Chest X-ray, PA view. Patient: 40 years old, sex M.
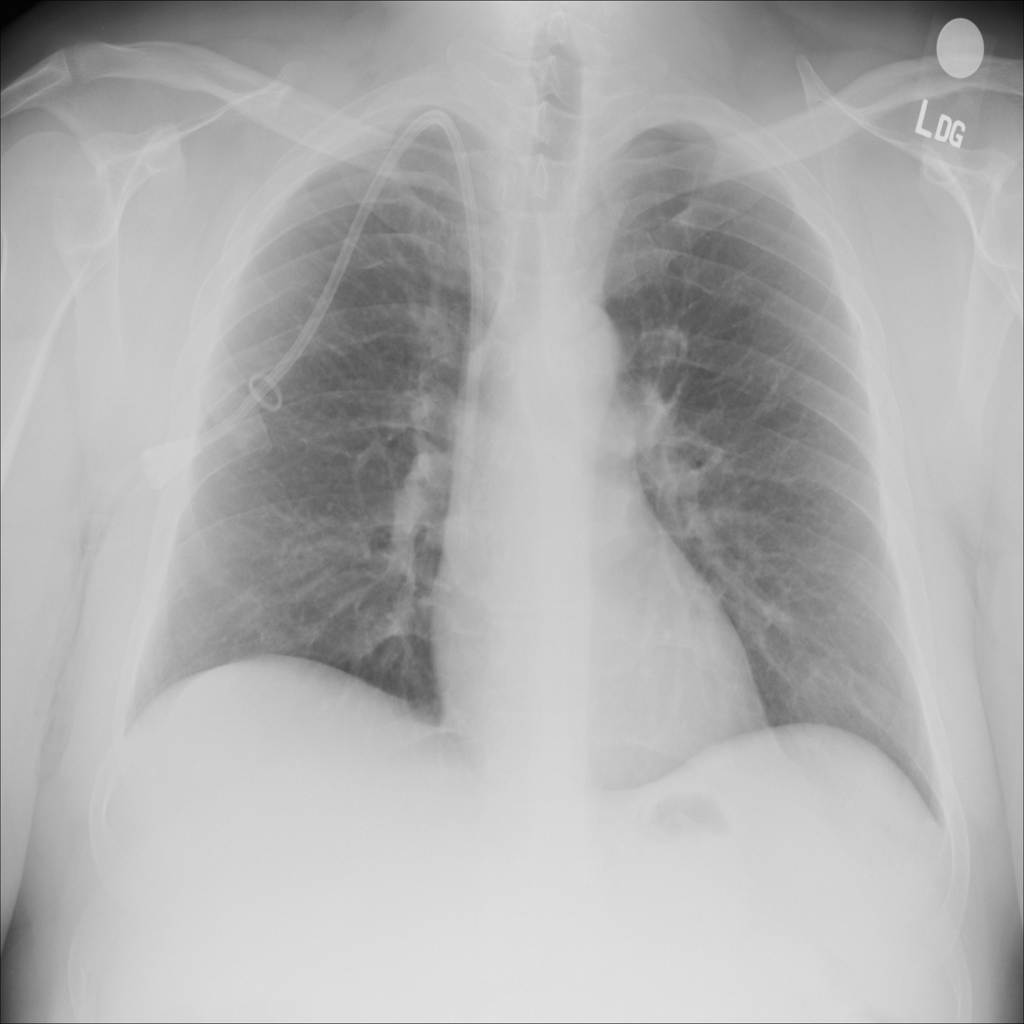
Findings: No Finding